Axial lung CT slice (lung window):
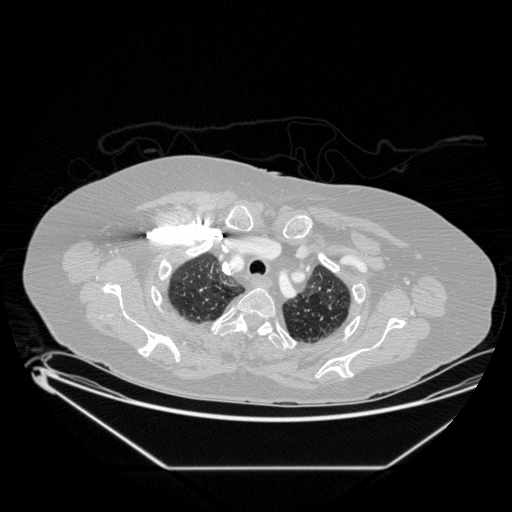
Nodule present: no